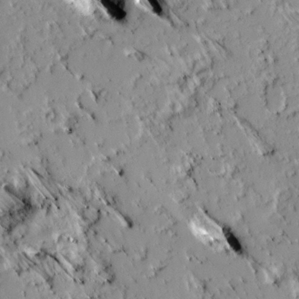
Label: non_frost